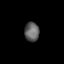
Tissue: lung
Cell type: Others
Senescence score: 0.2365
Nuclear area (px): 274
Mean DAPI intensity: 97.836